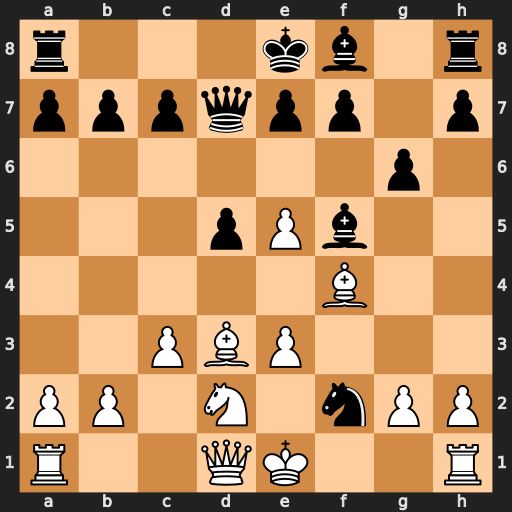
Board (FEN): r3kb1r/pppqpp1p/6p1/3pPb2/5B2/2PBP3/PP1N1nPP/R2QK2R
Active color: w
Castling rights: KQkq
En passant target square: -
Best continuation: Bxf5 Qxf5 Kxf2 g5 g4